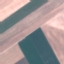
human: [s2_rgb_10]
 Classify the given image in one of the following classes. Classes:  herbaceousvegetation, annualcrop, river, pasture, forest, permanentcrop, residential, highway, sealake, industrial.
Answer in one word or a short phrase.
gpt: AnnualCrop